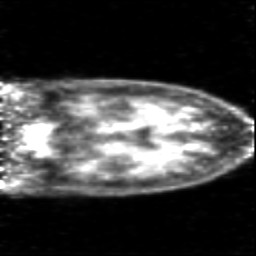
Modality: PET
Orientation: coronal
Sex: female
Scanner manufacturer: siemens